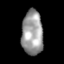
Tissue: lung
Cell type: Others
Senescence score: 0.2374
Nuclear area (px): 929
Mean DAPI intensity: 155.828